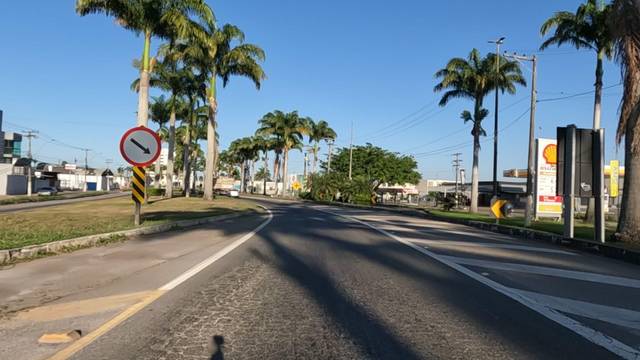
Region: Brazil
Coordinates: -21.754, -41.346